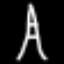
Label: The Eiffel Tower